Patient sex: F
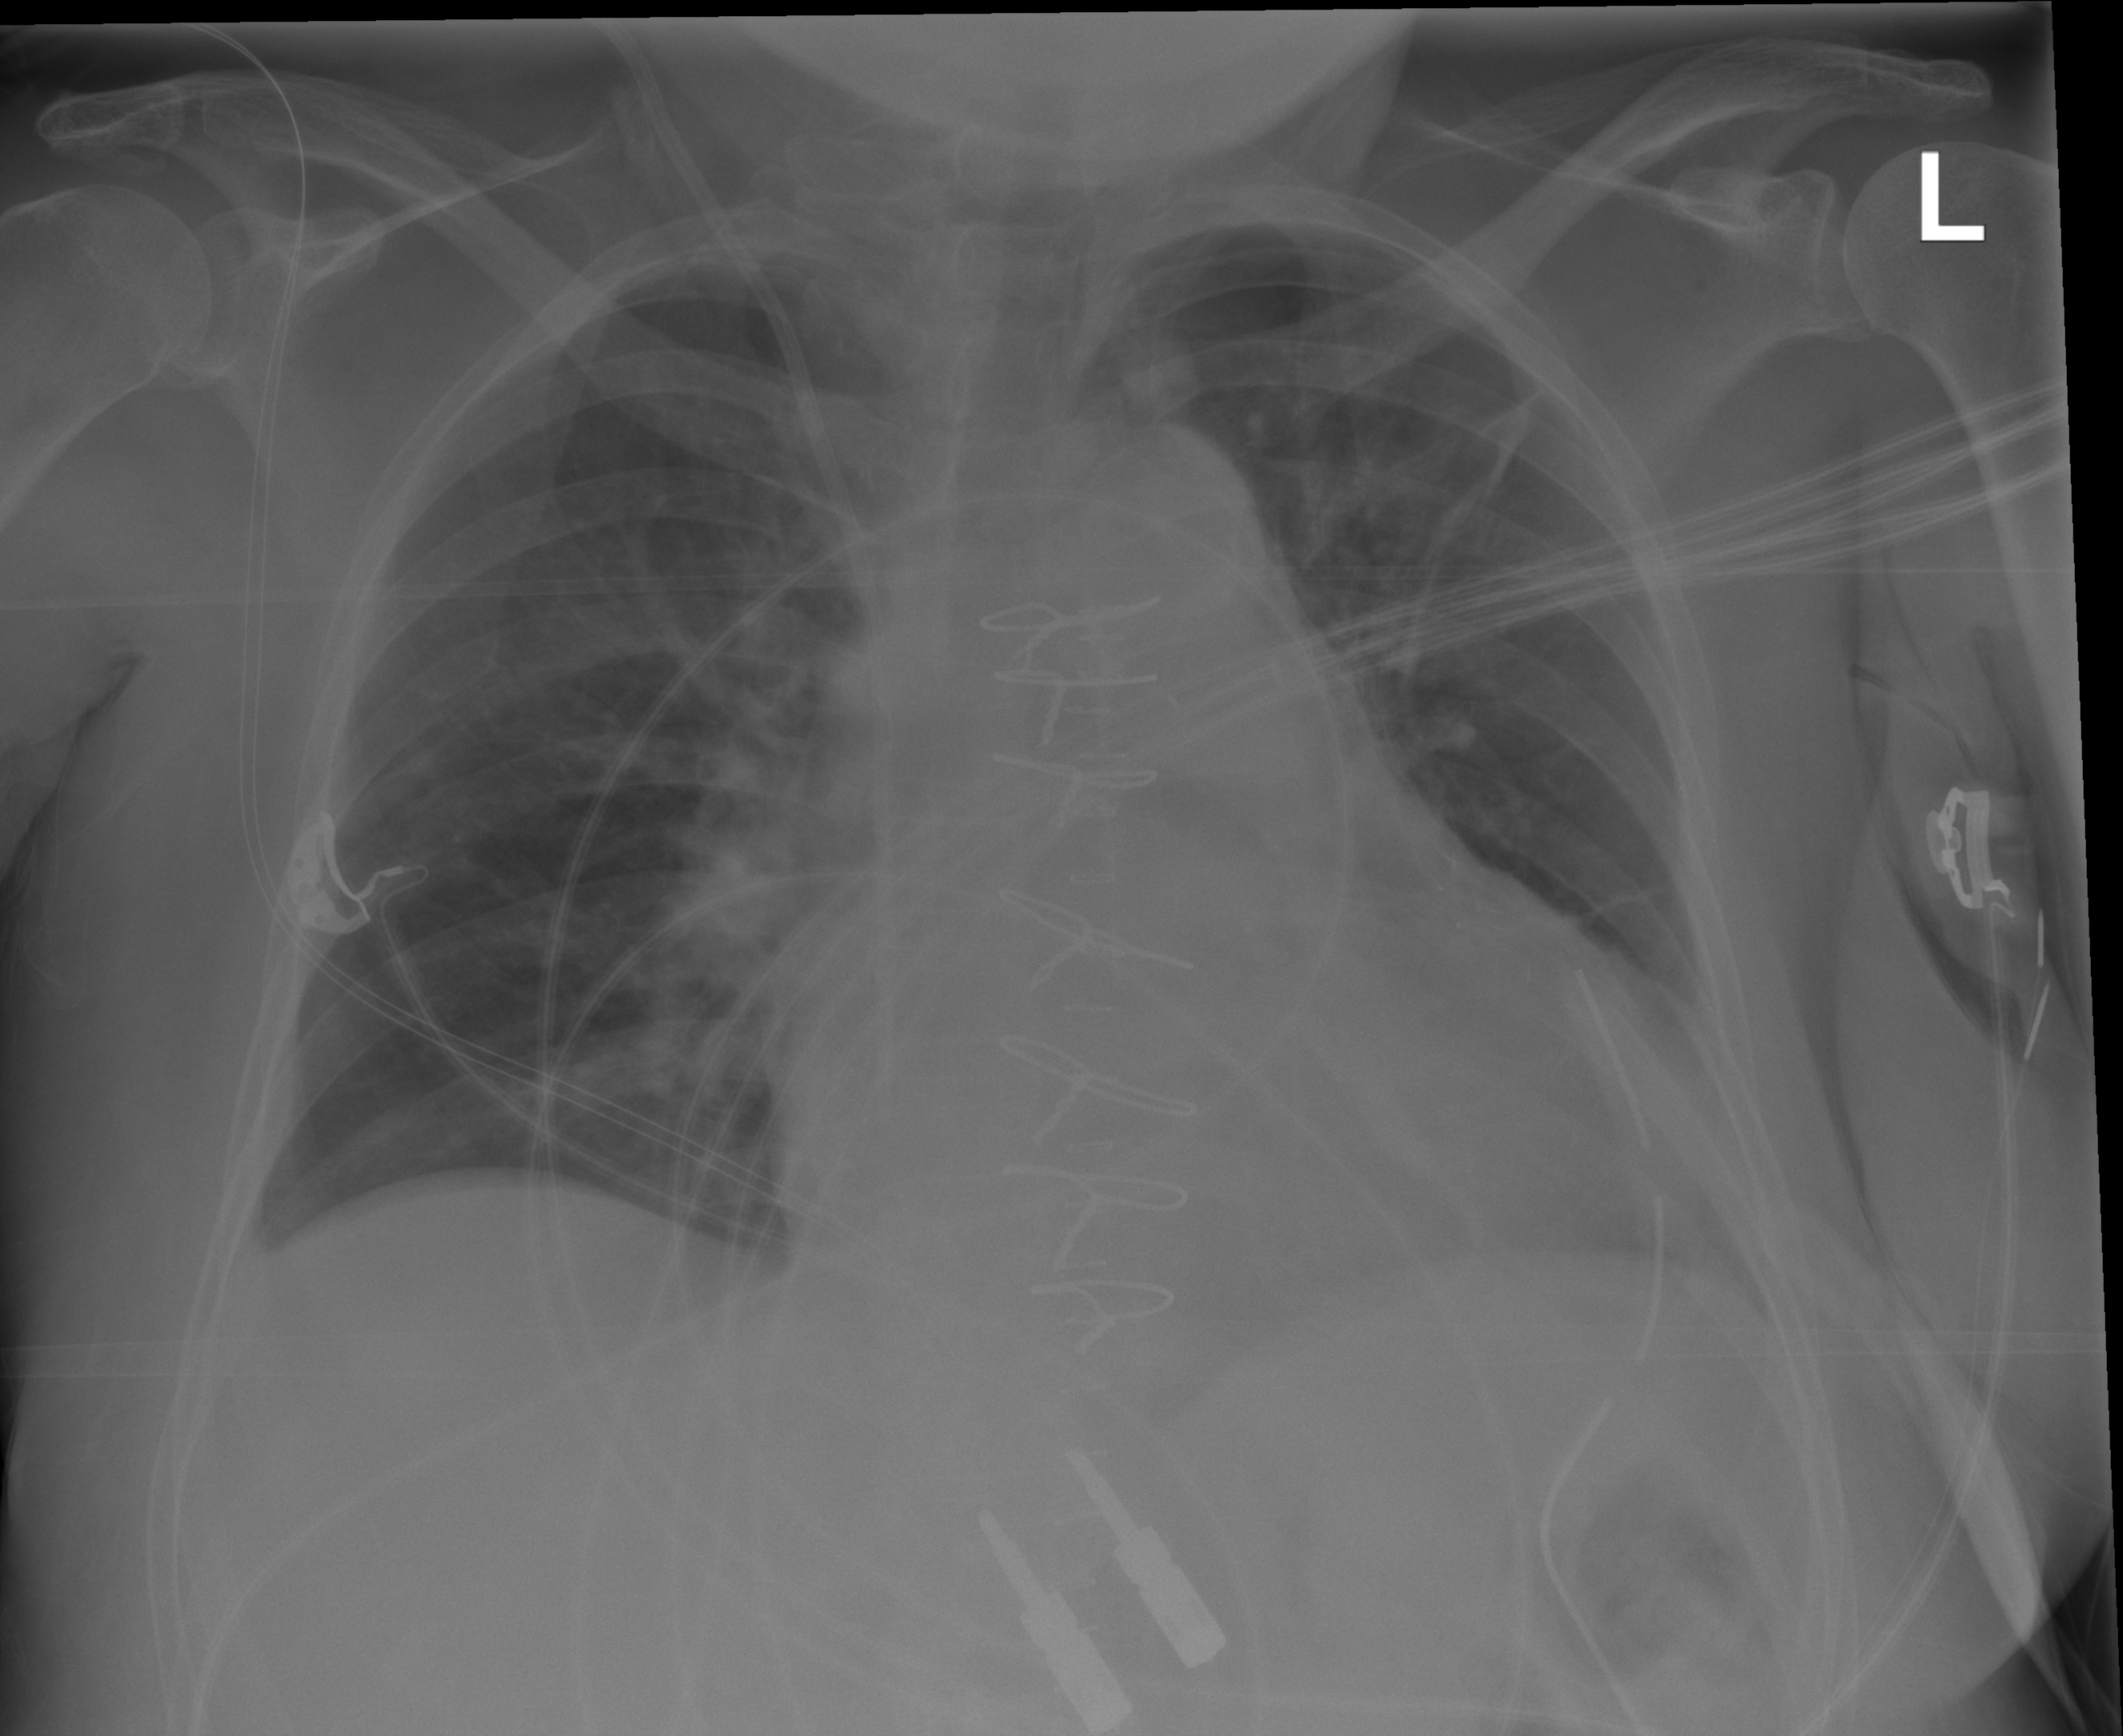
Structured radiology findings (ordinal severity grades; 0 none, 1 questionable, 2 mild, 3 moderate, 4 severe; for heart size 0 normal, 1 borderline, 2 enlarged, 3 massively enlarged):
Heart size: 2
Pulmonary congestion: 0
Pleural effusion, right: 0
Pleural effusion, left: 0
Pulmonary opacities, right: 0
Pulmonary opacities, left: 0
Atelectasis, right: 0
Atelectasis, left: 2